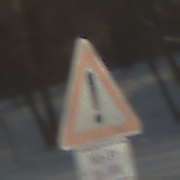
Verkehrszeichen: Gefahrenstelle
Zusatzzeichen unten: ZeitangabenMitBeschraenkungAufWochentage2
Umgebung: Outdoor, Suburban
Tageszeit: MorningAfternoon
Wetter: PartlyCloudy
Licht: Natural
Jahreszeit: NotSpecified
Kontrast: HighContrast